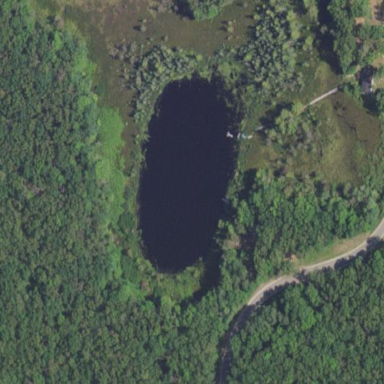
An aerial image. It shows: Pond surrounded by natural water.